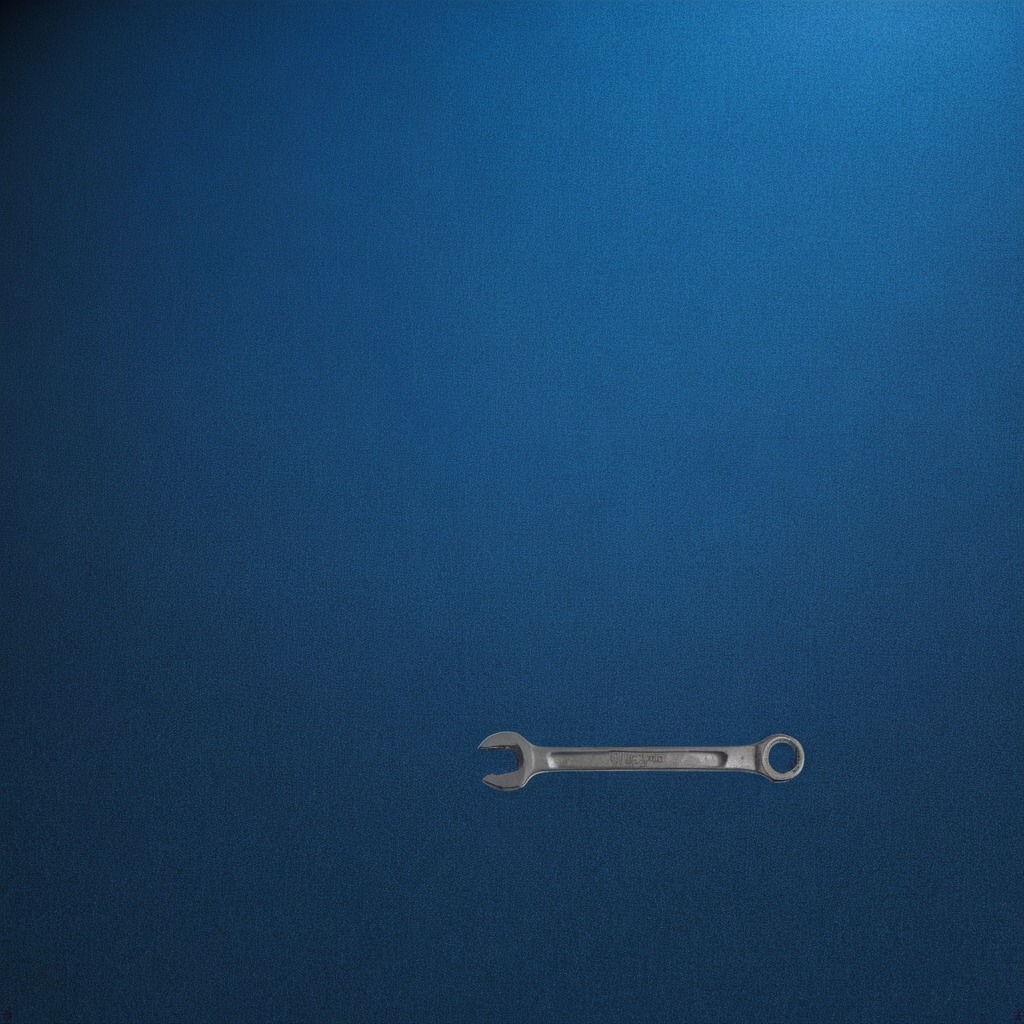
An wrench lies on the blue rubber mat.